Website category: movie
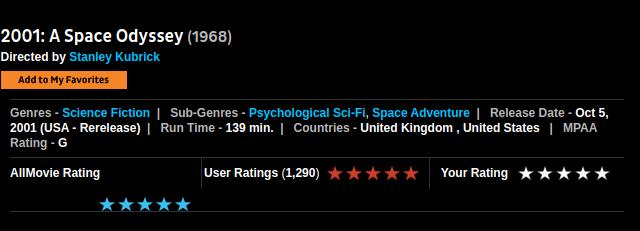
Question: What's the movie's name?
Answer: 2001: A Space Odyssey

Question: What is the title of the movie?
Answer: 2001: A Space Odyssey

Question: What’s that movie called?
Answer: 2001: A Space Odyssey

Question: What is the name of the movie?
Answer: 2001: A Space Odyssey

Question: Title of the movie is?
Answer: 2001: A Space Odyssey

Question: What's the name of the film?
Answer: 2001: A Space Odyssey

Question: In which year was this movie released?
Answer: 1968

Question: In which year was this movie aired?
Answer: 1968

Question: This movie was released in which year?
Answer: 1968

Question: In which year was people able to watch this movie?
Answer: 1968

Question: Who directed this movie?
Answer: Stanley Kubrick

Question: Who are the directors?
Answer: Stanley Kubrick

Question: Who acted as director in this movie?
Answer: Stanley Kubrick

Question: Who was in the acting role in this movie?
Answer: Stanley Kubrick

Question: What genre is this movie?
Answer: Science Fiction

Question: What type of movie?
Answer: Science Fiction

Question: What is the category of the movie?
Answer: Science Fiction

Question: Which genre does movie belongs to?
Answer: Science Fiction

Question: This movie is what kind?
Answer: Science Fiction

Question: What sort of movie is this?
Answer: Science Fiction

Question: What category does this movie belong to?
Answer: Science Fiction

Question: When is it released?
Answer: Oct 5, 2001 (USA - Rerelease)

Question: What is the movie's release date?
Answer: Oct 5, 2001 (USA - Rerelease)

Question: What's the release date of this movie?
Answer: Oct 5, 2001 (USA - Rerelease)

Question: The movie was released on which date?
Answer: Oct 5, 2001 (USA - Rerelease)

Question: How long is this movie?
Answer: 139 min.

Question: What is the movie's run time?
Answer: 139 min.

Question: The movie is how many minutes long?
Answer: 139 min.

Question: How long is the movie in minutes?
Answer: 139 min.

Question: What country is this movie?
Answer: United Kingdom , United States

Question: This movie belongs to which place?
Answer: United Kingdom , United States

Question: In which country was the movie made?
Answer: United Kingdom , United States

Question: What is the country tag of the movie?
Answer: United Kingdom , United States

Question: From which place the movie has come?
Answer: United Kingdom , United States